Field crop: maize
Growth stage: 2
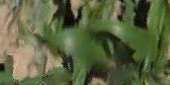
Species: maize